Aerial crown-view tile of a tropical tree (Barro Colorado Island, Panama), acquired 20241014:
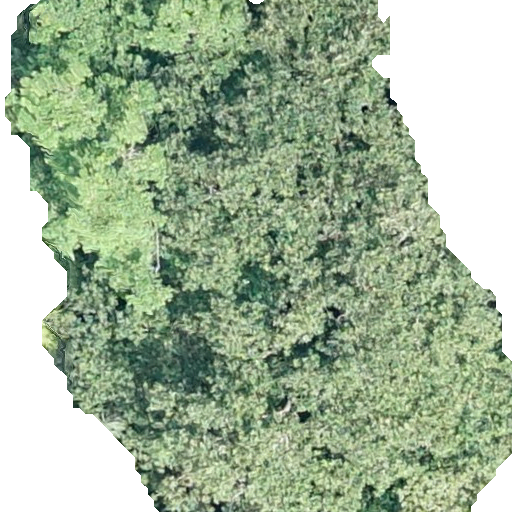
Species: Hieronyma alchorneoides
GBIF accepted scientific name: Hieronyma alchorneoides
Crown area: 338.032 m²